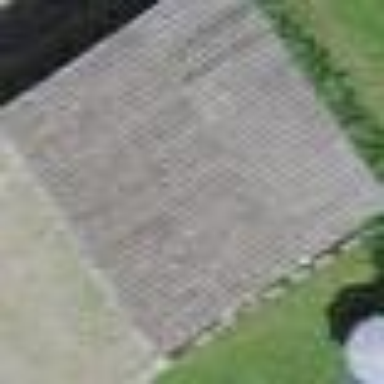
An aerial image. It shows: Garage building.